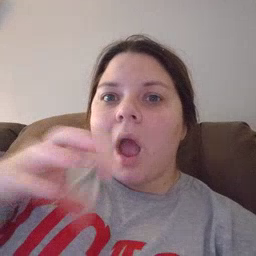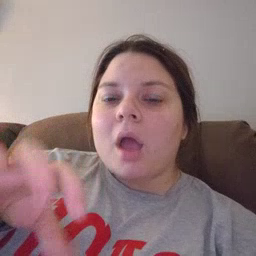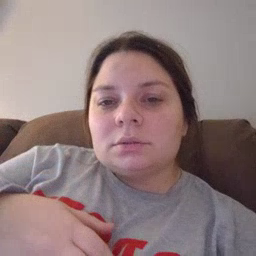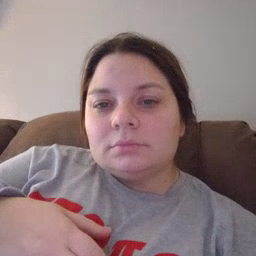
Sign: hot